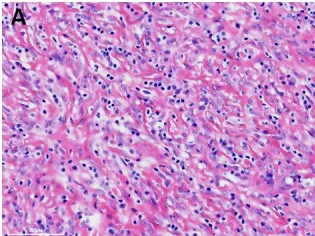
Comparison of the immunostaining features of the bland.
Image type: pathology (immunostaining)